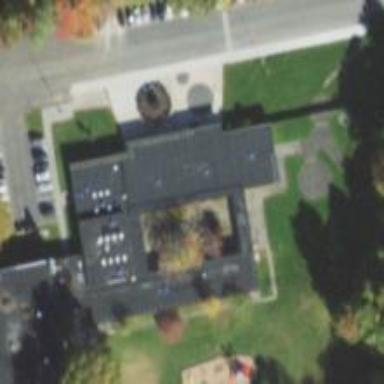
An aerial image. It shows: School.